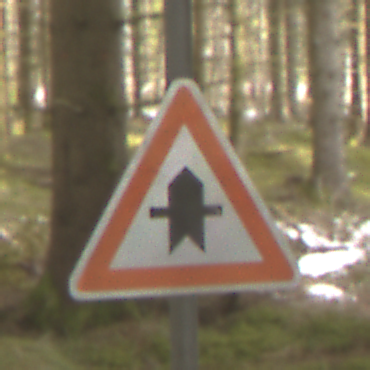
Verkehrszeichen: Vorfahrt
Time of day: MorningAfternoon
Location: Outdoor (Nature)
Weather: Overcast
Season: Winter
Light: Natural